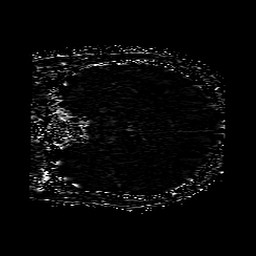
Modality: SWI
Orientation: coronal
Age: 26
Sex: female
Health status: ill
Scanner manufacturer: philips
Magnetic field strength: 3 T
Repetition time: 0.031 s